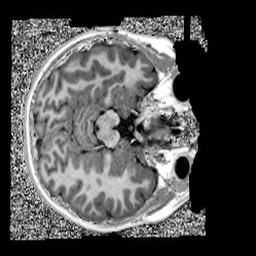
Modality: UNIT1
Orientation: axial
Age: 11
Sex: female
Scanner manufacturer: siemens
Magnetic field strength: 3 T
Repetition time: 4 s
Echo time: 0.00303 s